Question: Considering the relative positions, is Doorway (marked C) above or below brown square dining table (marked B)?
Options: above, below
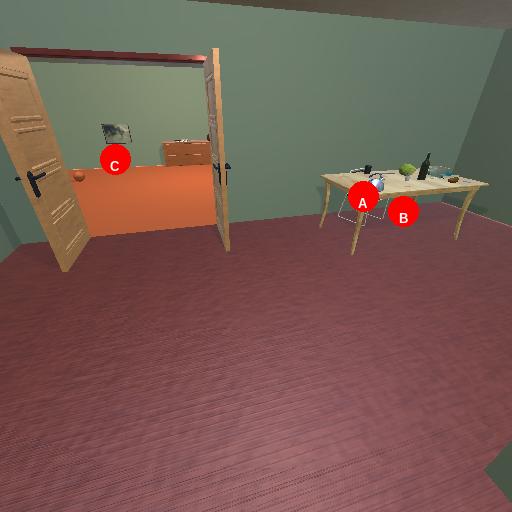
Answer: above